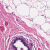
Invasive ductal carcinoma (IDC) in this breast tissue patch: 0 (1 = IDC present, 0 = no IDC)